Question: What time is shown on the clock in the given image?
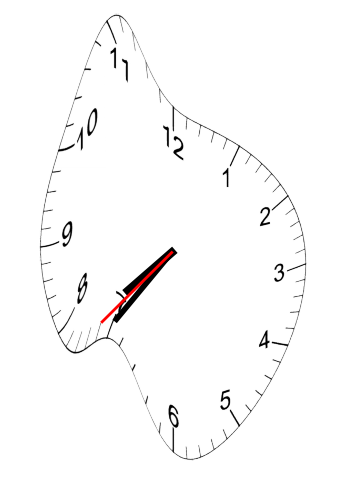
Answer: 07:35:37